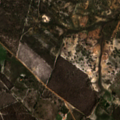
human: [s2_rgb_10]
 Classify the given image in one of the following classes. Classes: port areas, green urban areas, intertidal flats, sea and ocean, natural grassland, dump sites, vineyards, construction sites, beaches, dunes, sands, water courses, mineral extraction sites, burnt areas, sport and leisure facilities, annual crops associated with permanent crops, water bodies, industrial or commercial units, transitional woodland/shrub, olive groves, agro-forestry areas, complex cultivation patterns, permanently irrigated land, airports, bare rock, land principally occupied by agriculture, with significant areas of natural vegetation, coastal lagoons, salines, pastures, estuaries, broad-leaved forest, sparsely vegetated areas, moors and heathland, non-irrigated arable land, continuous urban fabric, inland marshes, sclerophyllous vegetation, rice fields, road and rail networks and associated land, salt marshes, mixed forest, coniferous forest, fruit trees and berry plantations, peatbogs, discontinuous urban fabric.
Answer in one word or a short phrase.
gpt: pastures, complex cultivation patterns, agro-forestry areas, broad-leaved forest, transitional woodland/shrub